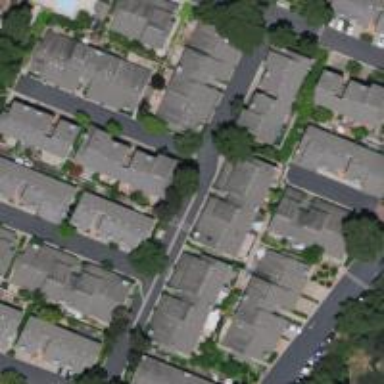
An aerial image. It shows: Living street.